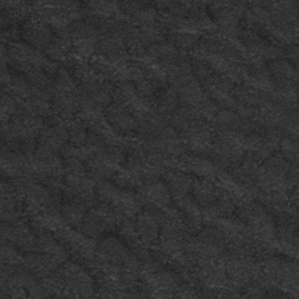
Label: frost